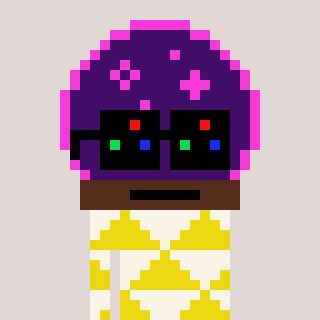
a pixel art character with square black sunglasses, a crystalball-shaped head and a yellow-colored body on a warm background